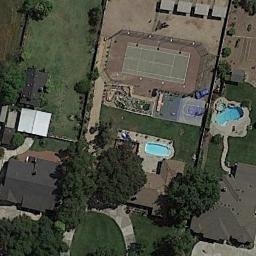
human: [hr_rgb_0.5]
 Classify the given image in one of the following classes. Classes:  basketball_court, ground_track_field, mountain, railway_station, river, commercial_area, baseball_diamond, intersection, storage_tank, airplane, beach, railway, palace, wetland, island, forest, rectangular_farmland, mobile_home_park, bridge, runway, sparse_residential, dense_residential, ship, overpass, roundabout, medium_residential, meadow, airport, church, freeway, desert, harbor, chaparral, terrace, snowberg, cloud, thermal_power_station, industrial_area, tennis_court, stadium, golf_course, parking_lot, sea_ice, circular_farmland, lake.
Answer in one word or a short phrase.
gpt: tennis_court